Field crop: tomato
Growth stage: 1
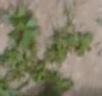
Species: portulaca